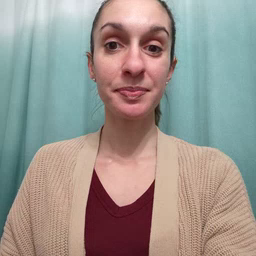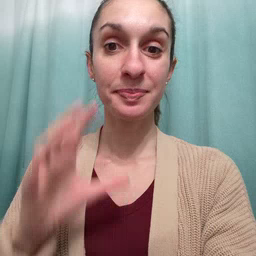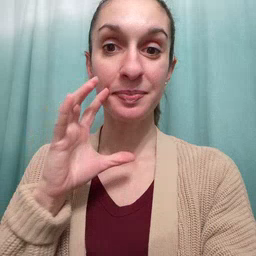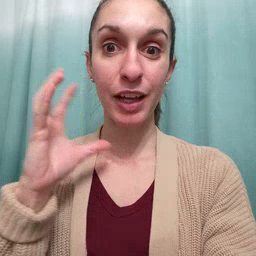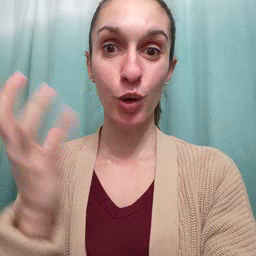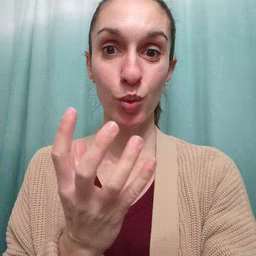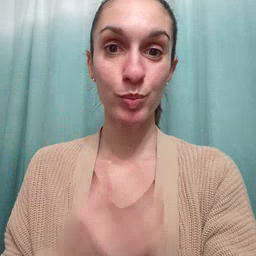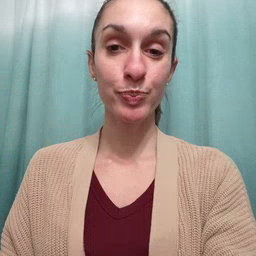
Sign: balloon